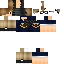
A female human skin with medium skin, wearing brown long hair dressed in a blue hoodie and brown pants, featuring a closed mouth.